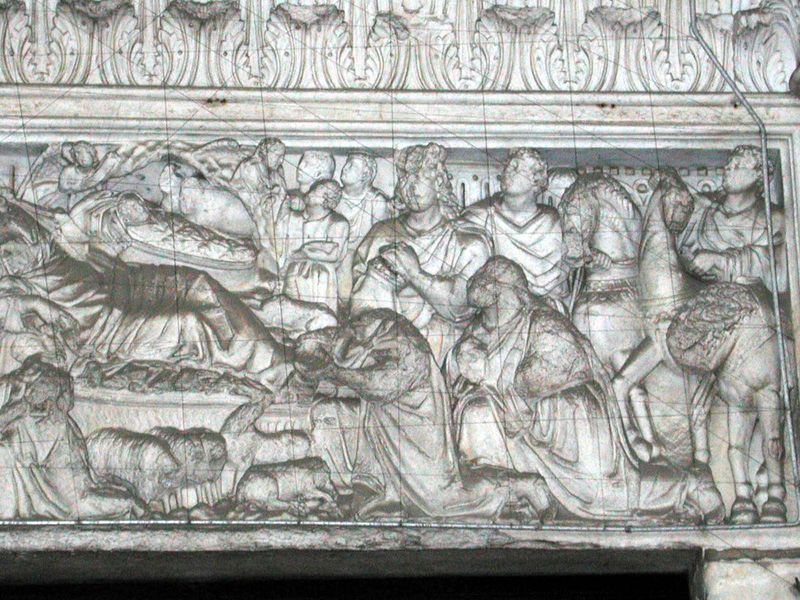
Titel: Portalanlage S. Martino
Standort: Lucca, S. Martino (EU - I)
Schlagwörter: weiß, menschen, ausschnitt, grau, marmor, schwarz, zeichnung, gebäude, tiere, wand, rahmen, sockel, stein, trauer, kirche, decke, kind, renaissance, pferd, pferde, engel, relief, italien, baby, detail, bett, liegend, foto, fotografie, palast, schwarzweiß, knien, beten, gebet, fries, sarg, grab, toga, kniend, anbetung, beweinung, schafe, grablegung, geburt, weihnachten, sarkophag, grablege, drei könige, 3 könige, byby, tabennetz